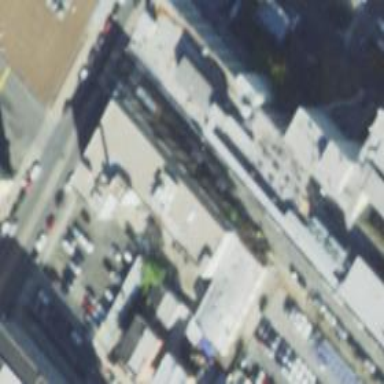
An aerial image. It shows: Building.